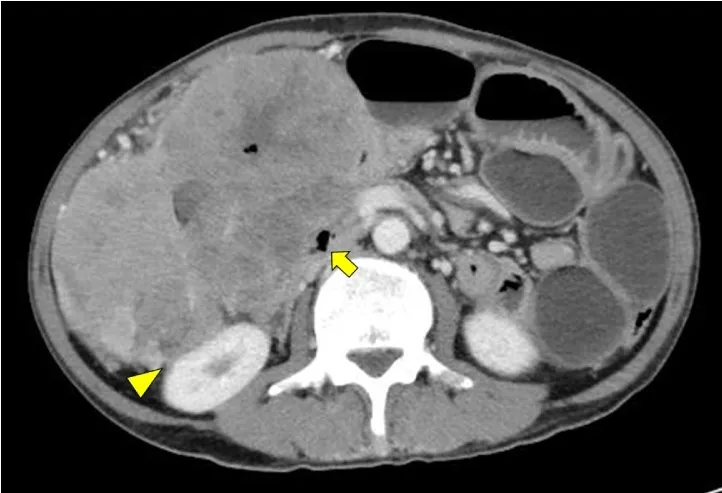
Abdominal CT on admission. Abdominal CT shows a huge, 18-cm mass in the right upper abdomen (Fig. 1). The tumor is located very close to surrounding organs such as the duodenum (arrow) and right kidney (arrow head).
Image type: radiology (ct)